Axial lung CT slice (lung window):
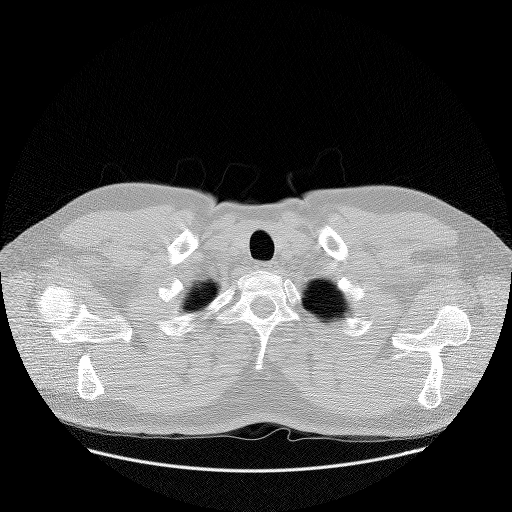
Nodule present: no